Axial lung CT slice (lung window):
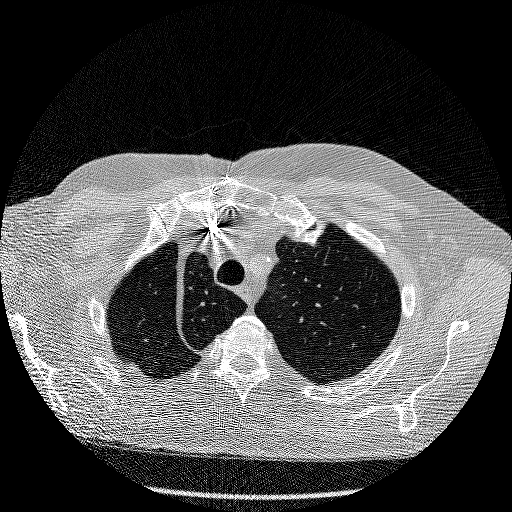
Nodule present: no